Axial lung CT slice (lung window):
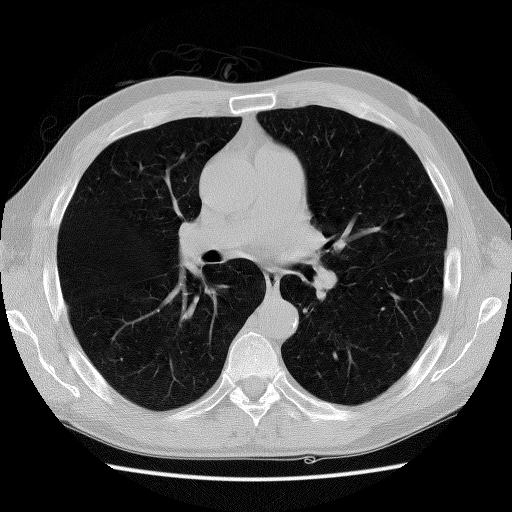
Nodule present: no